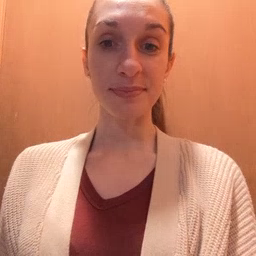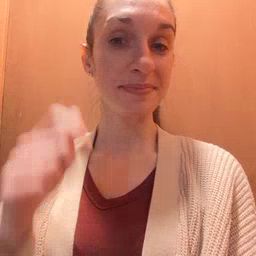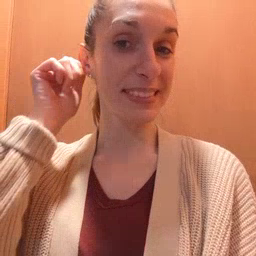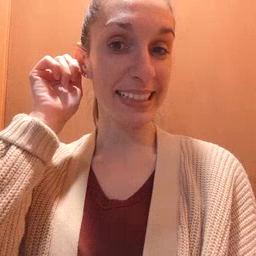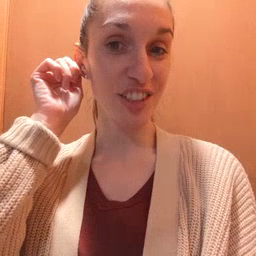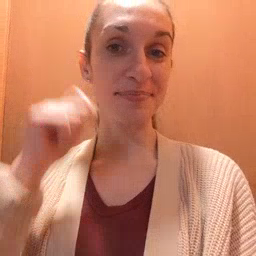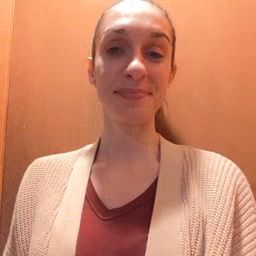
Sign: ear